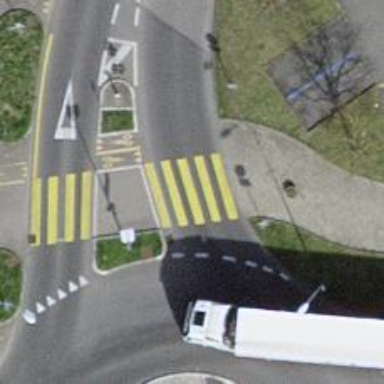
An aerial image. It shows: Marked zebra crossing on the road.